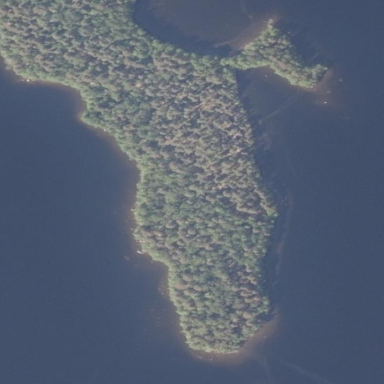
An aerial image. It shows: Island.